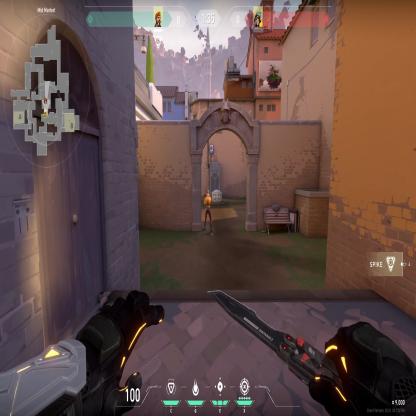
Label: enemy